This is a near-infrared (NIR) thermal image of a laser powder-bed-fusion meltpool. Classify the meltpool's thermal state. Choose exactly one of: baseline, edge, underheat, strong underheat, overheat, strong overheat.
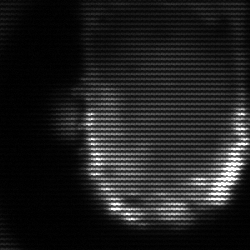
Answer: baseline